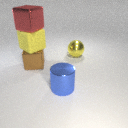
large red metal cube above large yellow rubber cube